Question: So let's say I have a list of N pairs of positive long coordinates (points).
How do I find the smallest rectangle containing all of them?
The rectangle can also have floating coordinates and be rotated in any angle and further shrunk... Not just X, Y, Width and Height!

I already know how to find the smallest polygon or not rotated rectangle, but it's not what I need...I wish to know how to find the arbitrarily oriented minimum bounding box.
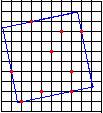
Answer: See <URL>
The section "Minimum-area box" has various examples.
e.g.
> Compute a minimum-area oriented box containing the specified points.
The algorithm uses the rotating callipers method.
<URL>
<URL>